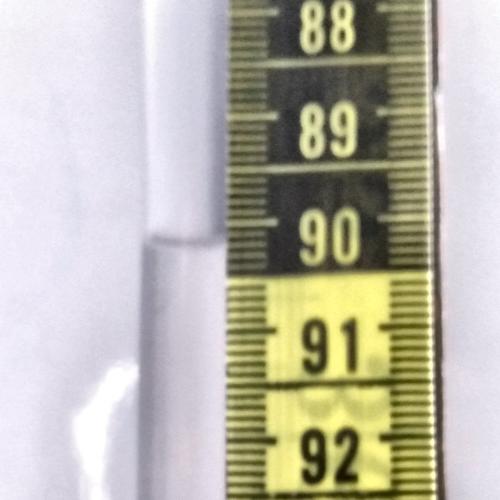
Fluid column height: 90.2 cm